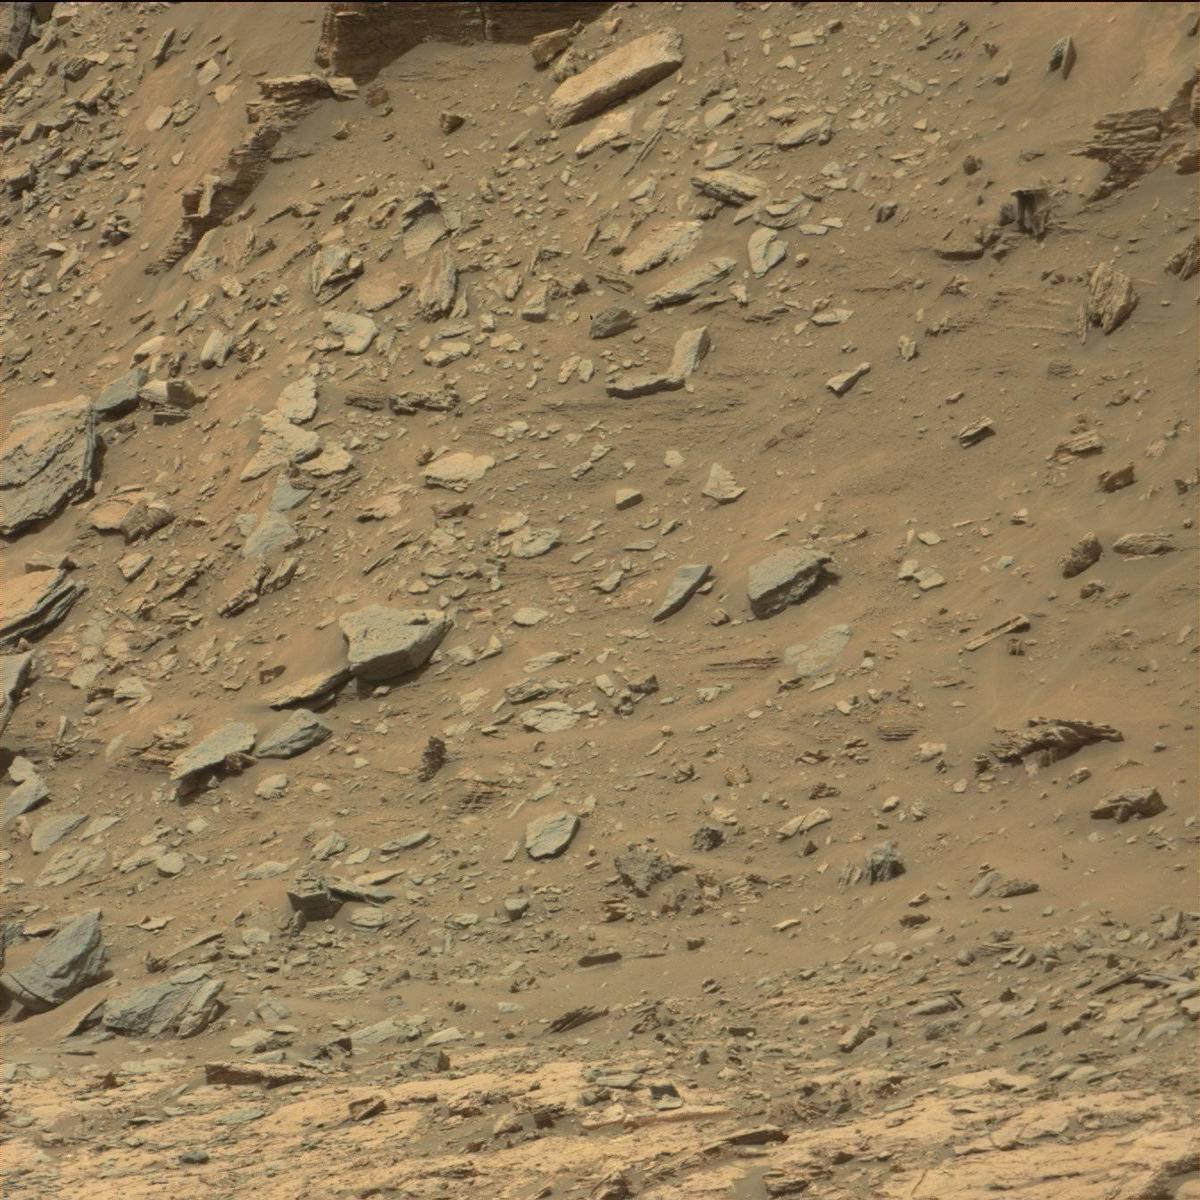
Terrain classes present: Bedrock, Rock, Sand / Soil